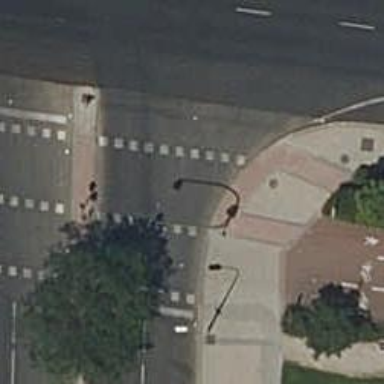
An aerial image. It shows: Zebra crossing with traffic signals. The crossing is marked by traffic lights.